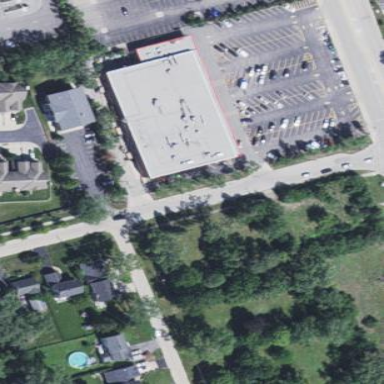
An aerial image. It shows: Retail building.